Question: First, sorry for my bad English, i'm a French Student. And i'm also a beginner (in?) on Android Development.
I'm actually working on an Android Project with advanced LDAP synchronisations with Android Contact.
I'm stuck on a view, i want a specific list.
This is my construction of list :
-> Parent "City"
---> Child "Department"!
Each City contain a specific number of department.
I would like to add the More Button on the "City" (Parent) to expand and let us see the "Department" (Child) who are actually some checkbox.
I don't know how it's called, in French and in English ...
I need some help here, i only found a document on this : <URL> but i don't understand how to make it in code. I need some sample to be more efficient.
EDIT : I forget to say all my data are extract from a JSON, so i don't know how many item i have (Parents & Childs).
So i need a programaticaly response.
I file with this post a scan of what i want, i hope that help you to understand what i need.
Thank you for help and response =)
Cordially,
Thomas

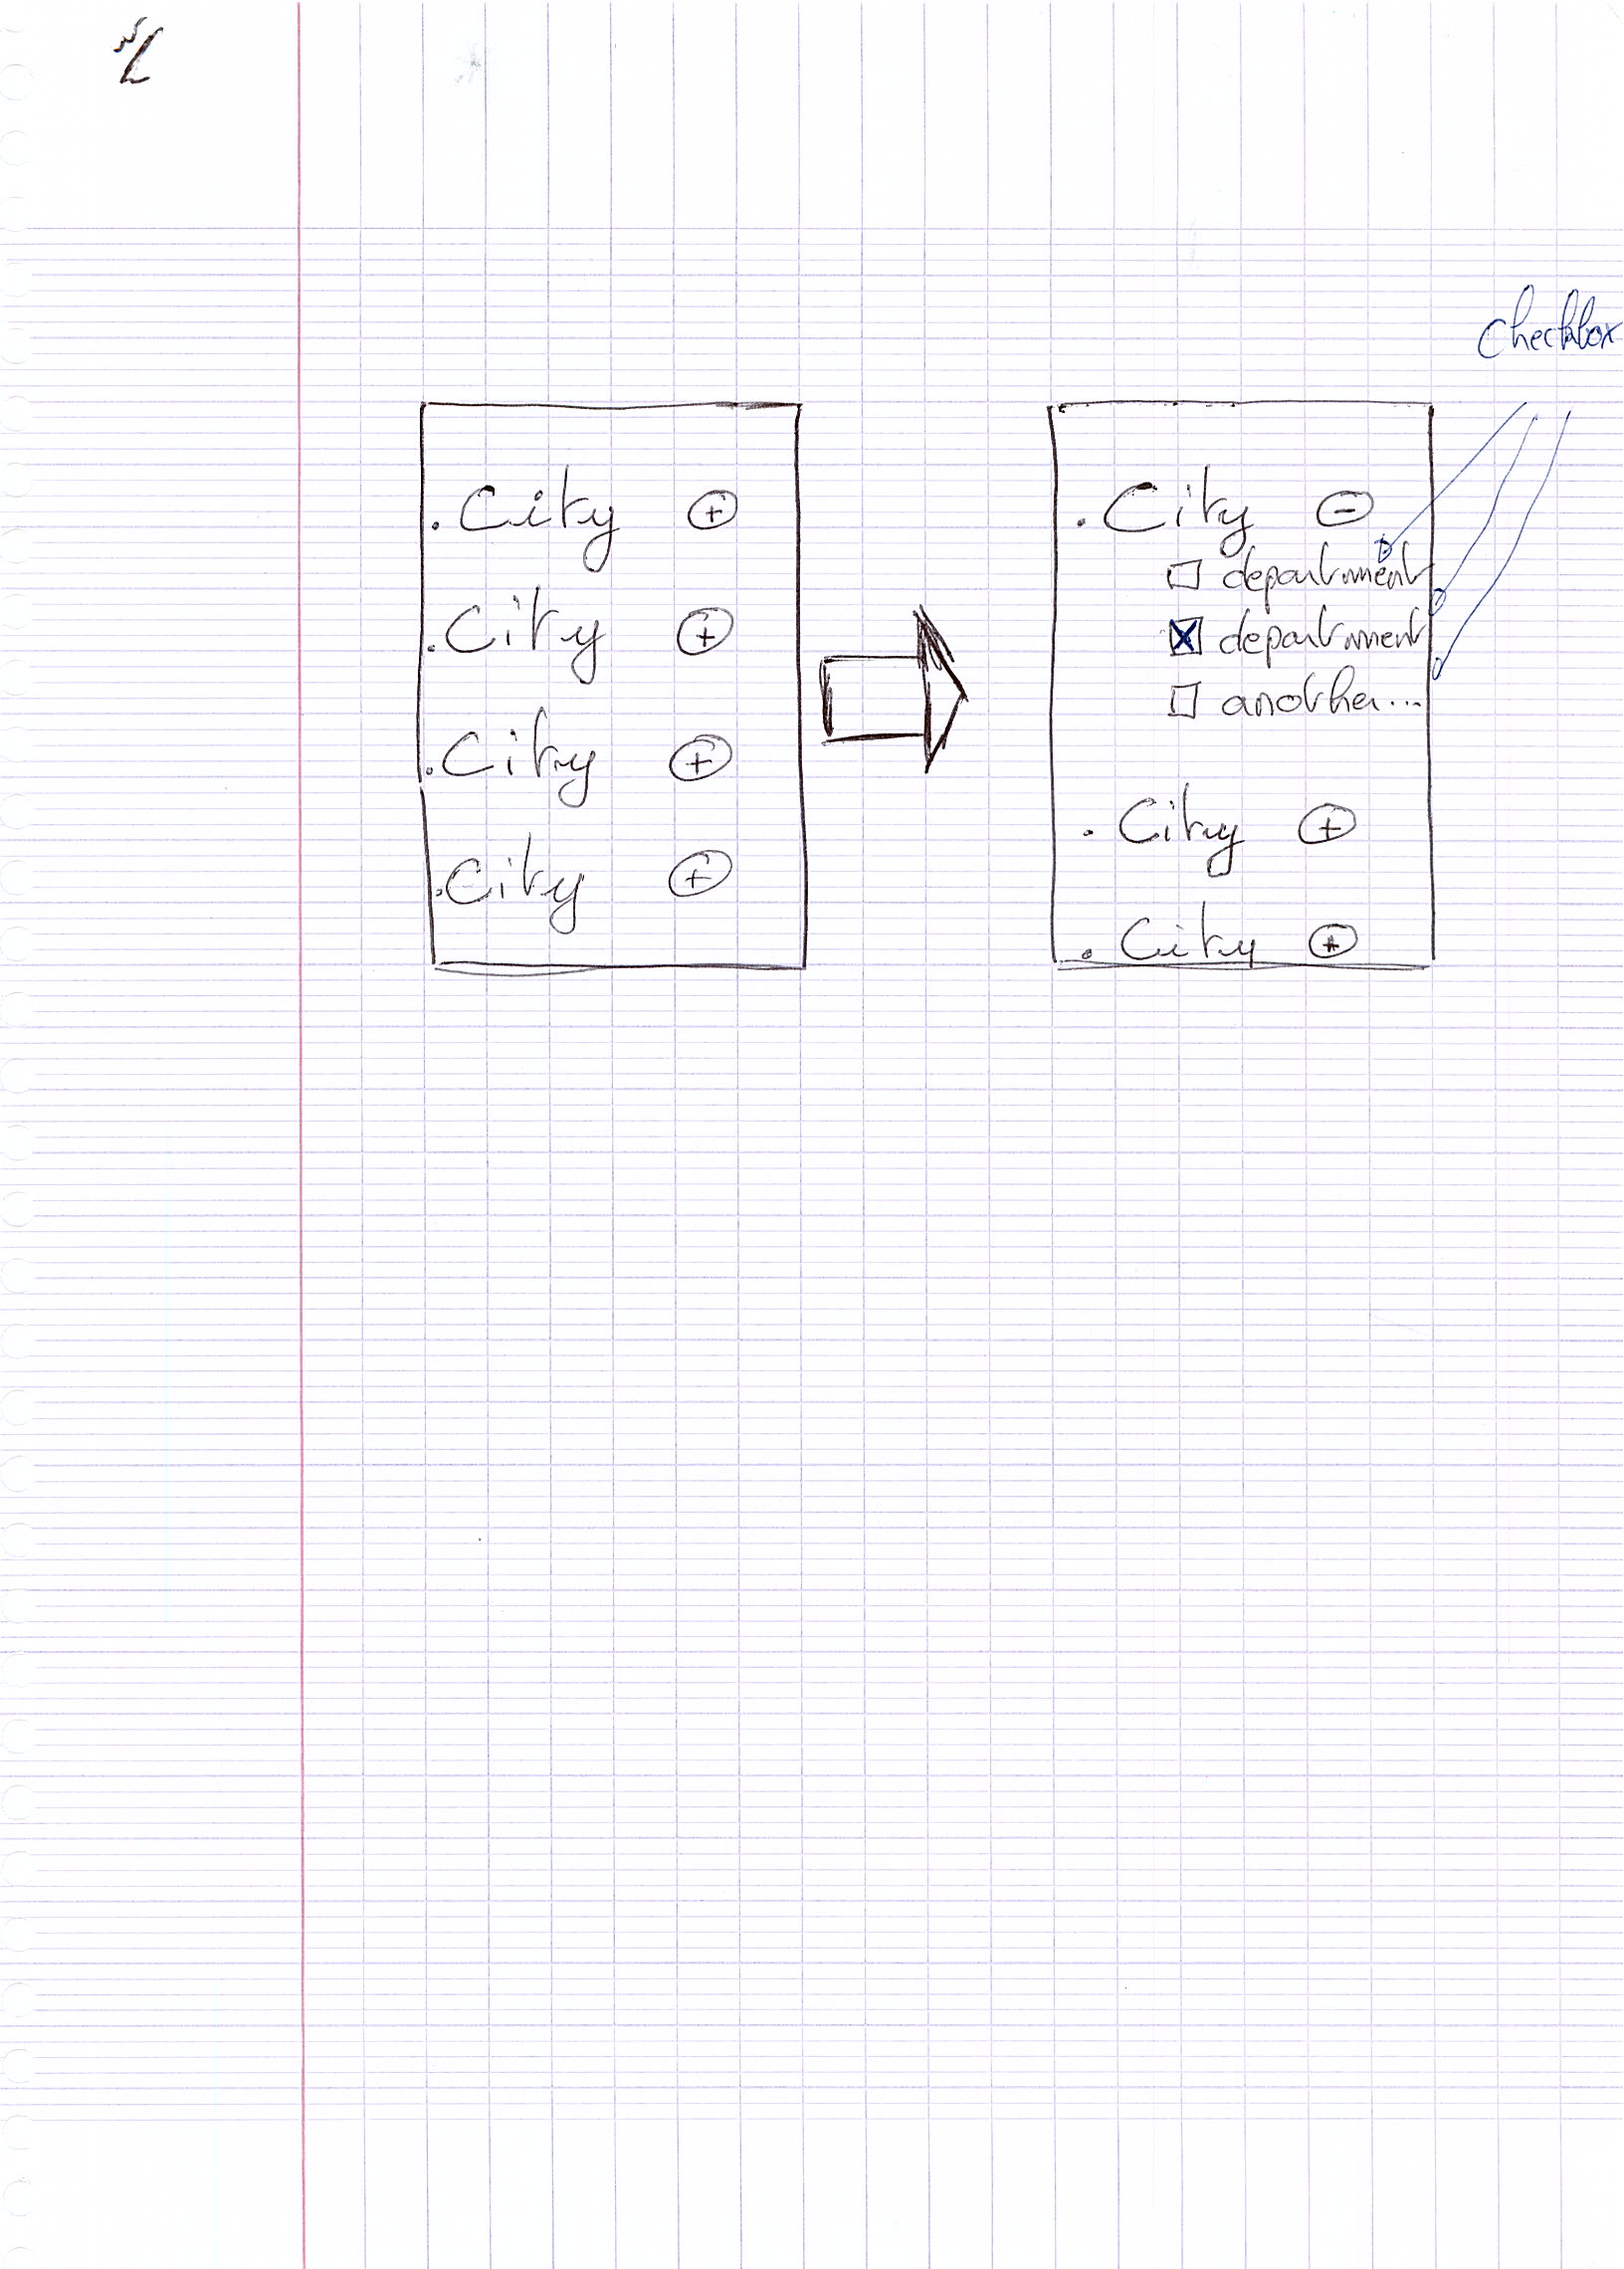
Answer: This is a perfect use case for Expandable List
<URL>
<URL>